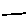
Label: line